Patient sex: F
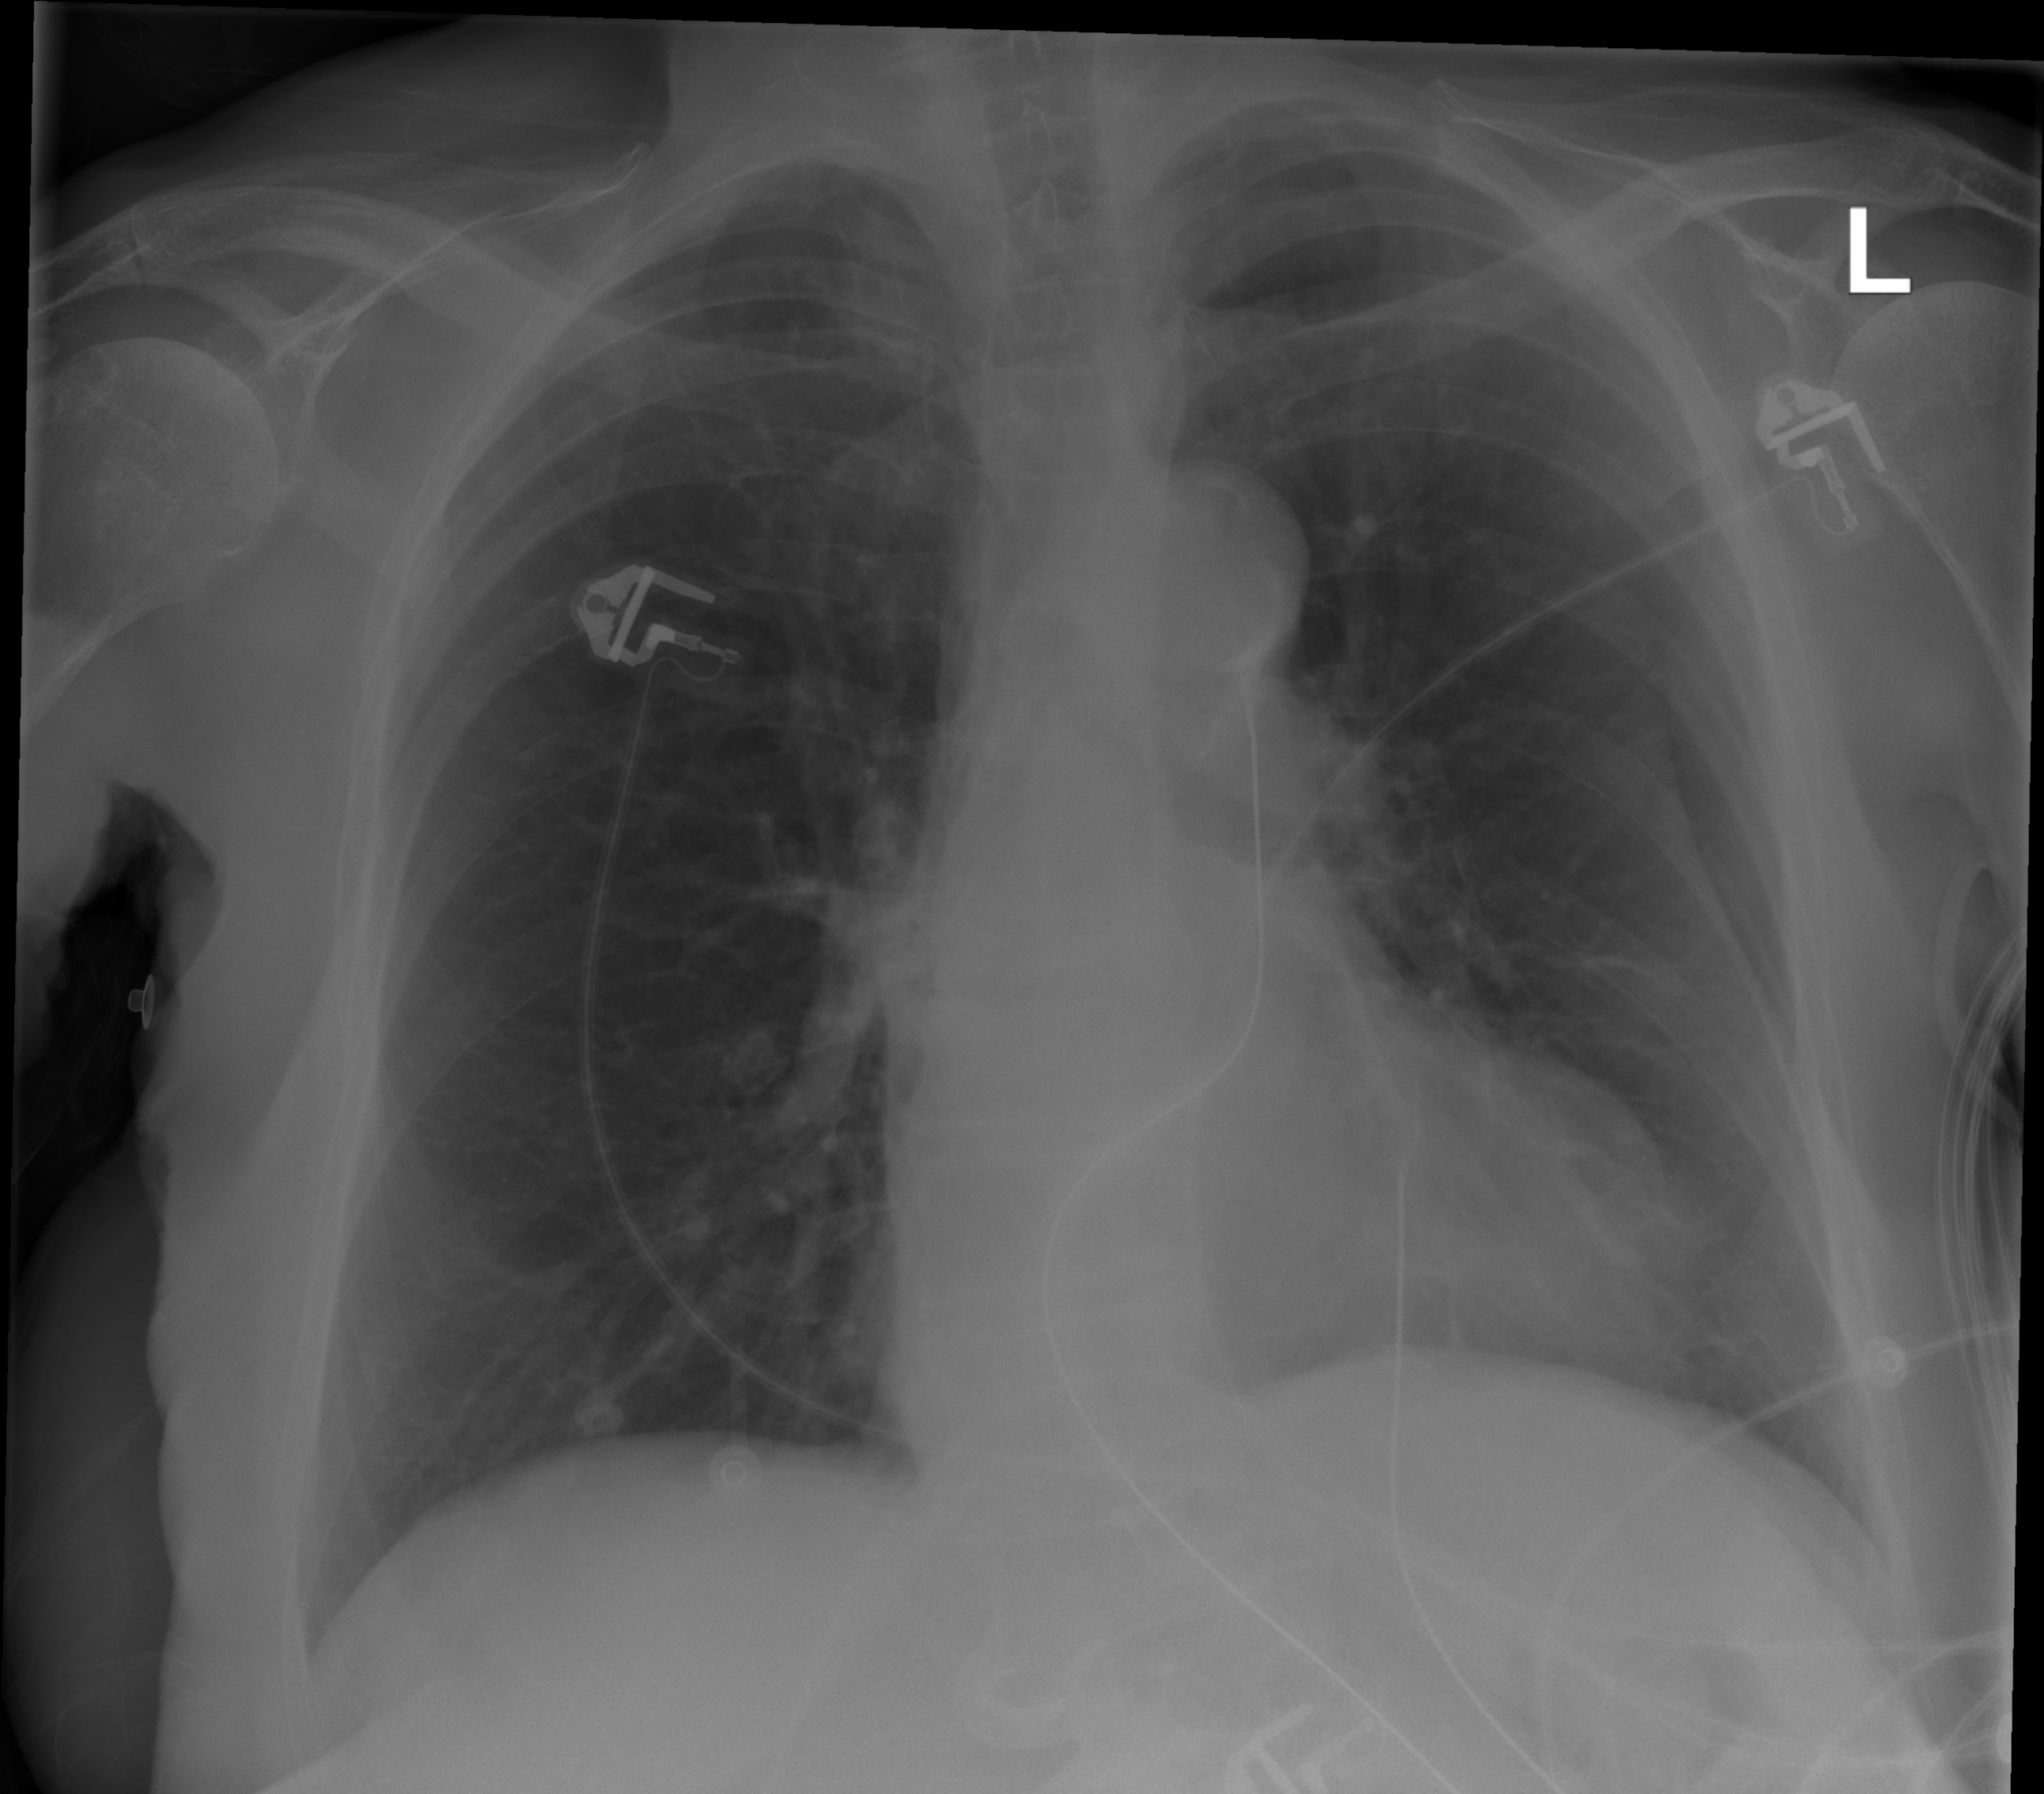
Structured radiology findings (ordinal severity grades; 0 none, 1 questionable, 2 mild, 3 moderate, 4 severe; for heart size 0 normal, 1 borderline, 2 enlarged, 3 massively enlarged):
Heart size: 2
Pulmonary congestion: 0
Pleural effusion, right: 0
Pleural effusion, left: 0
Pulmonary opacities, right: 0
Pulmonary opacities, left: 0
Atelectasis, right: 0
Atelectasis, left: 2